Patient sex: F
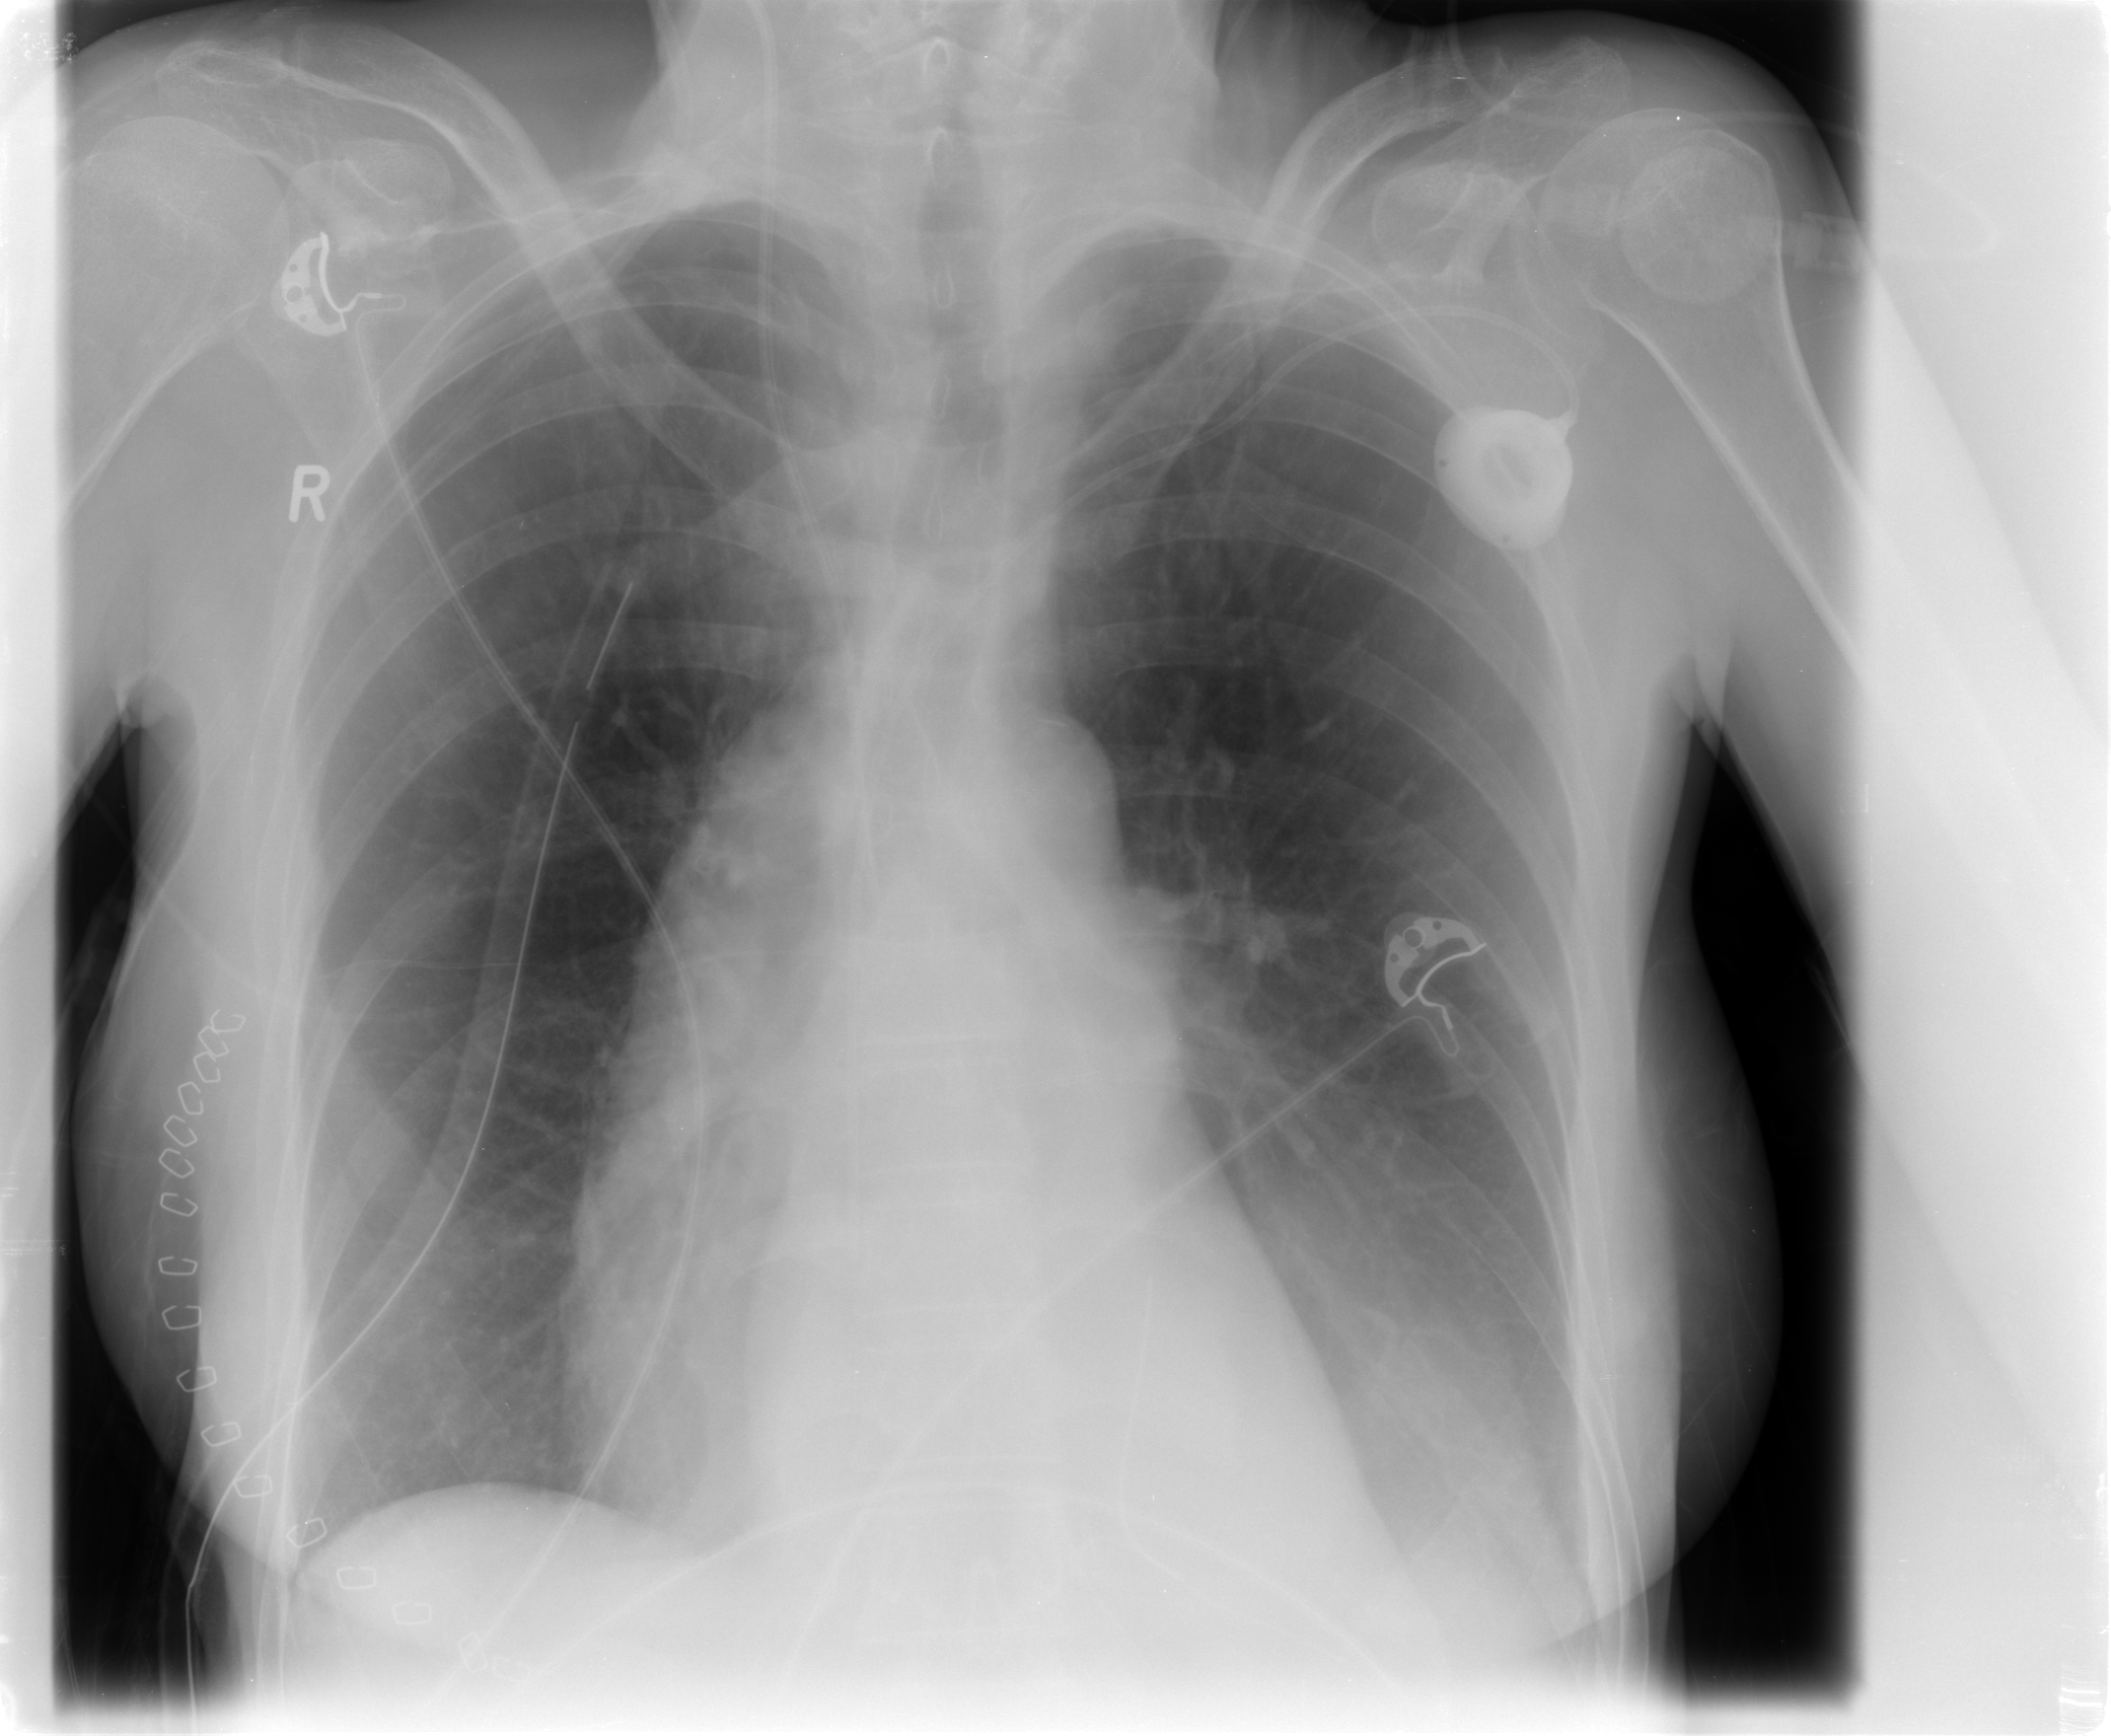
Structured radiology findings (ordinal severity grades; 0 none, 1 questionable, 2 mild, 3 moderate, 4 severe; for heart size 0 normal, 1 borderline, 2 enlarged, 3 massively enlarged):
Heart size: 0
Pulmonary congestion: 0
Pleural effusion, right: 0
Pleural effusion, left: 2
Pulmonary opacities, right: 0
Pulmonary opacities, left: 0
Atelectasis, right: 2
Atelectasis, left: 2